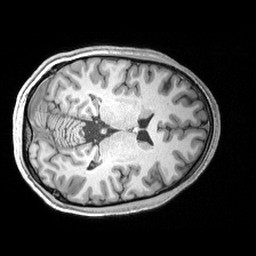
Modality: T1w
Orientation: axial
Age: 21
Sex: male
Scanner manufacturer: siemens
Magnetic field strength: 3 T
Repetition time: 2.53 s
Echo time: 0.00299 s